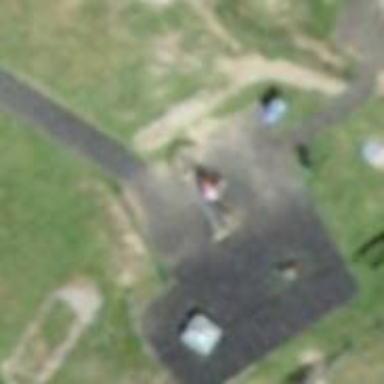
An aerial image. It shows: Playground area for leisure activities on the land.